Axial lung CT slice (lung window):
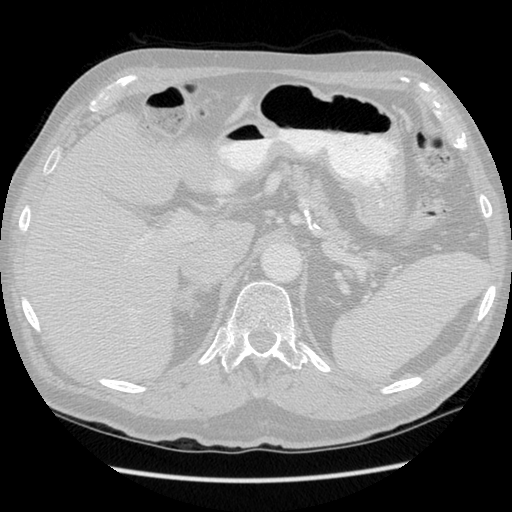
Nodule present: no